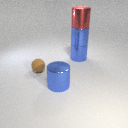
small brown rubber sphere behind large blue metal cylinder